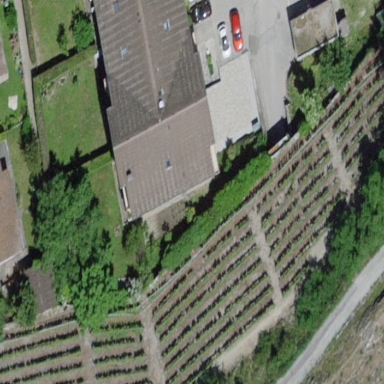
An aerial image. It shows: Vineyard where grapes are grown.